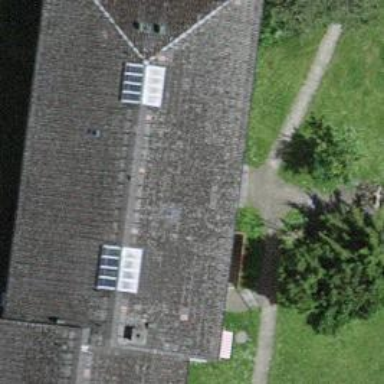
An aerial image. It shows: Apartment building with hipped roof.